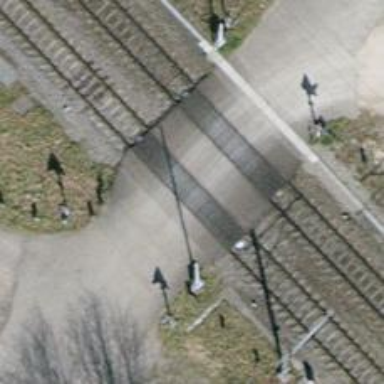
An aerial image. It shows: Level crossing with double half barrier.